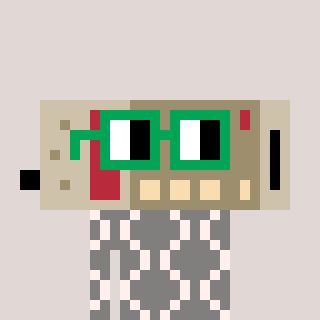
a pixel art character with square green glasses, a cordless phone-shaped head and a bluegrey-colored body on a warm background